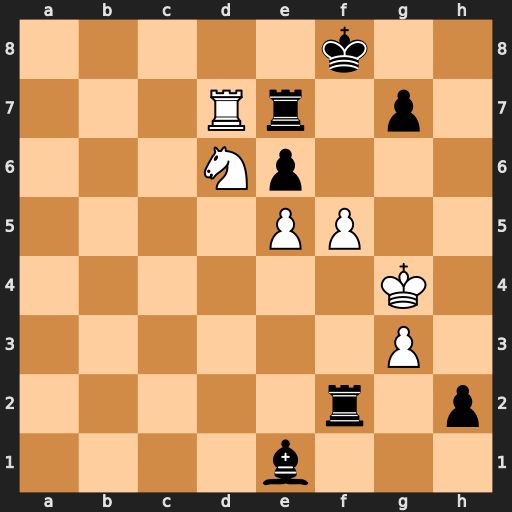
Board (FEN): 5k2/3Rr1p1/3Np3/4PP2/6K1/6P1/5r1p/4b3
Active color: w
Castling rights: -
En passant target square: -
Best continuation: Rd8+ Re8 Rxe8#